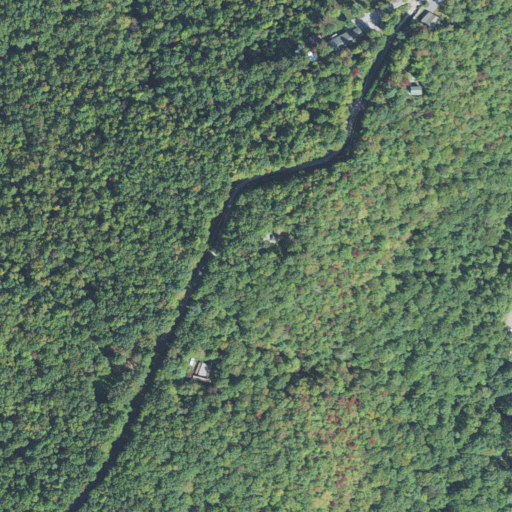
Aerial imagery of mountain in North Carolina named Burnt Mountain containing deciduous forest, mixed forest, open development, and low intensity development